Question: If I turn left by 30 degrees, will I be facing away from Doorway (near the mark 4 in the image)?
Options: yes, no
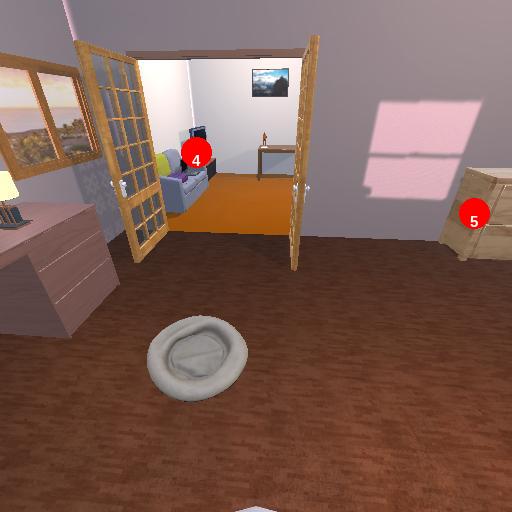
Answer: yes